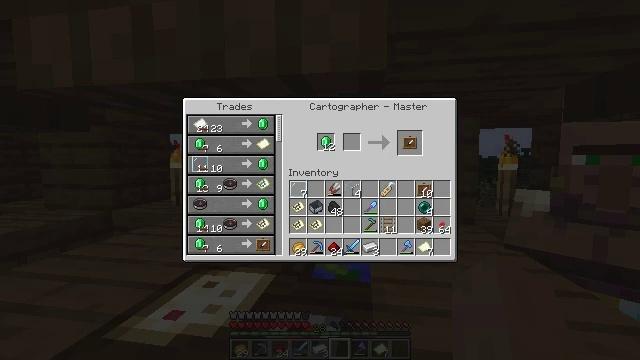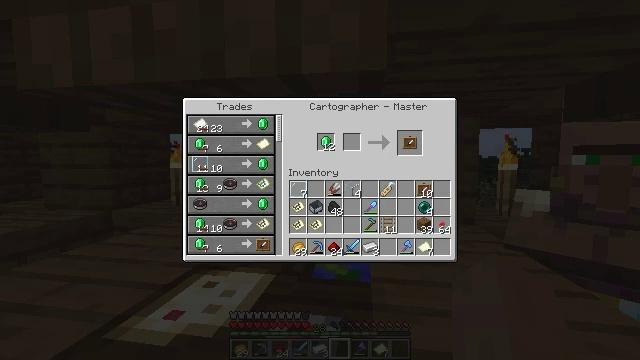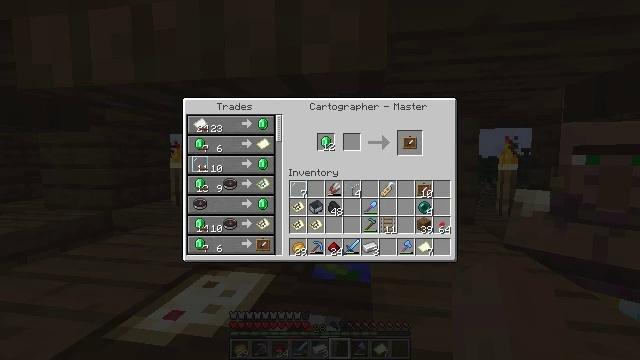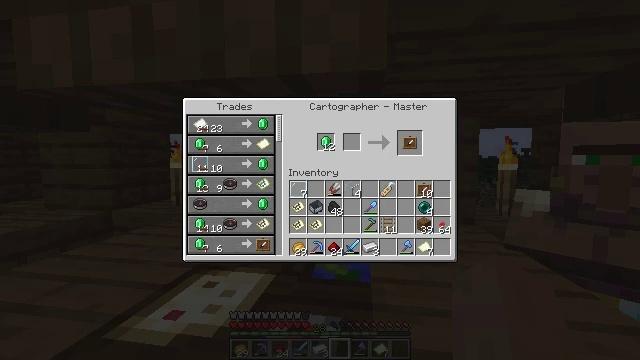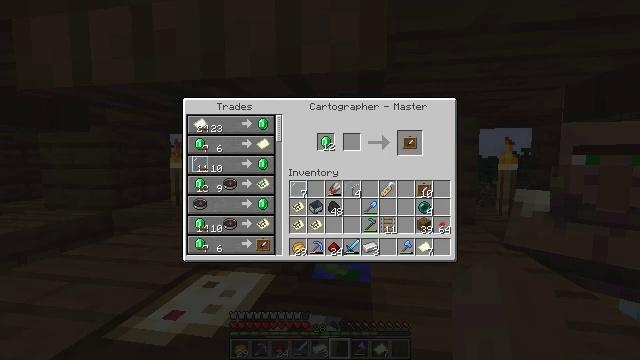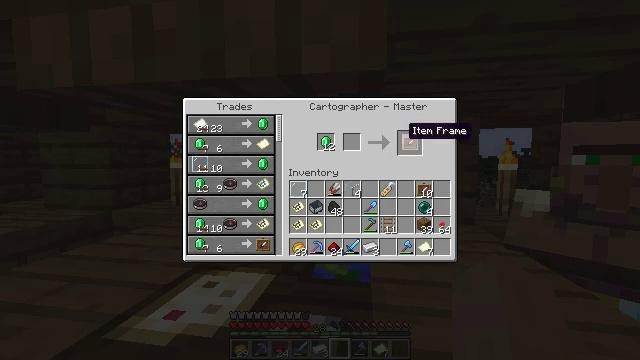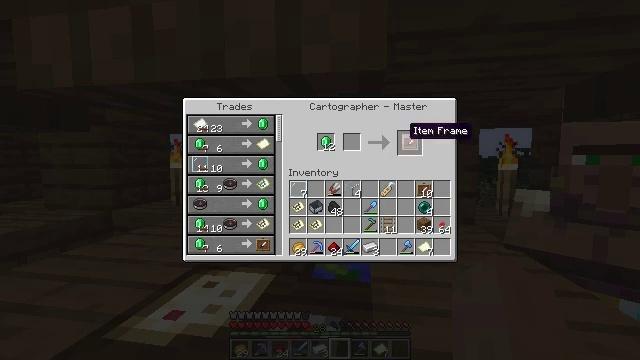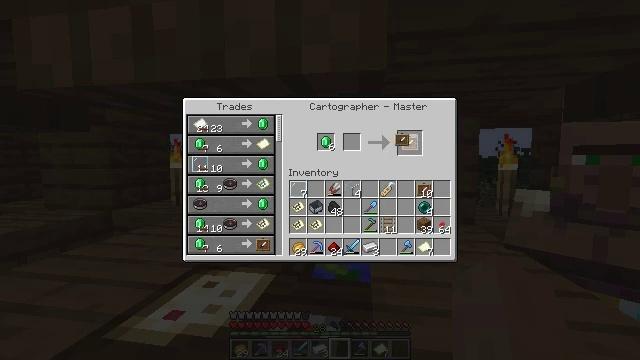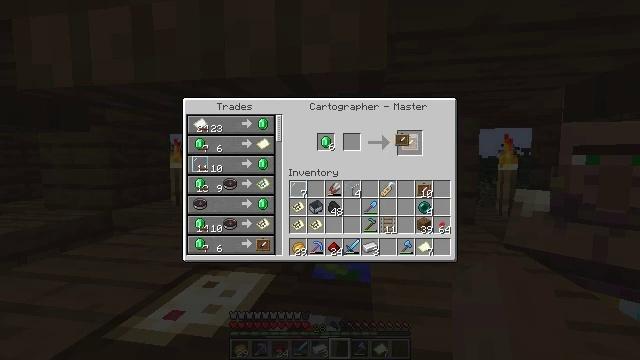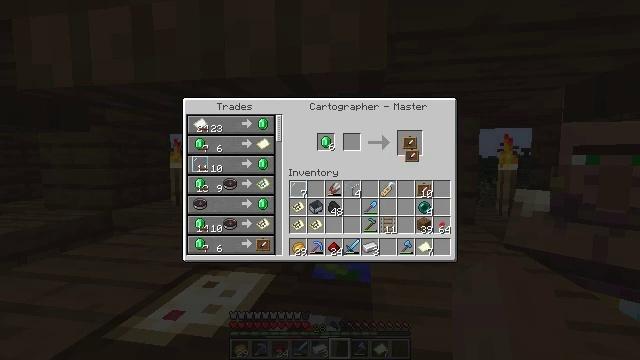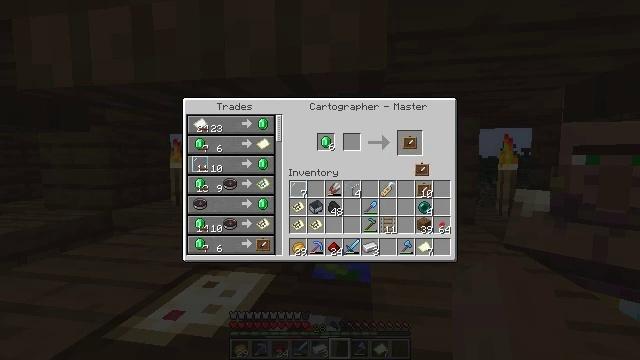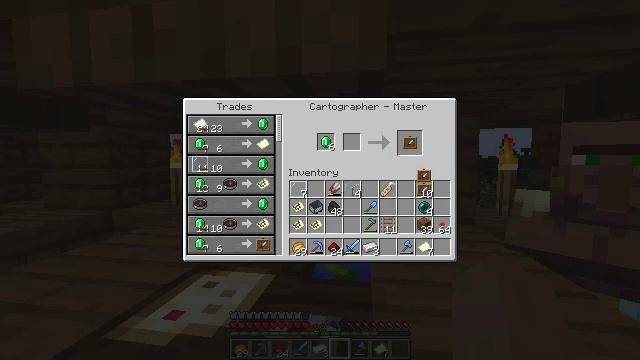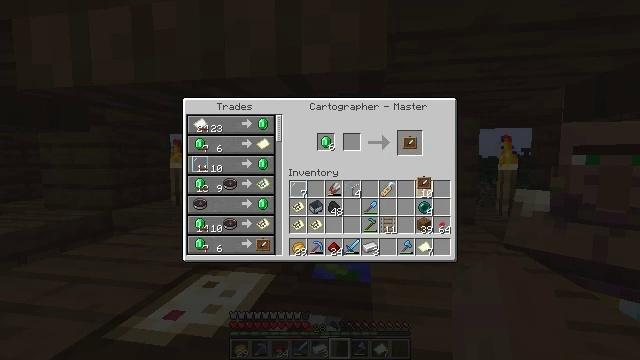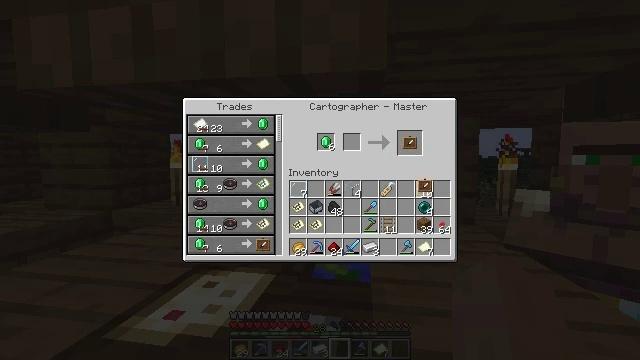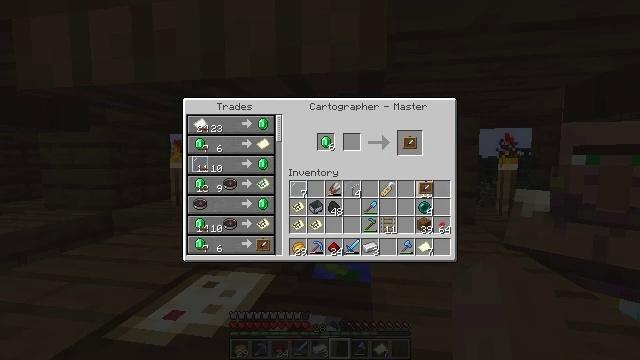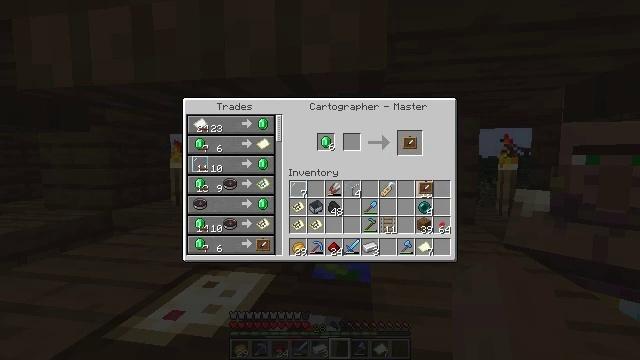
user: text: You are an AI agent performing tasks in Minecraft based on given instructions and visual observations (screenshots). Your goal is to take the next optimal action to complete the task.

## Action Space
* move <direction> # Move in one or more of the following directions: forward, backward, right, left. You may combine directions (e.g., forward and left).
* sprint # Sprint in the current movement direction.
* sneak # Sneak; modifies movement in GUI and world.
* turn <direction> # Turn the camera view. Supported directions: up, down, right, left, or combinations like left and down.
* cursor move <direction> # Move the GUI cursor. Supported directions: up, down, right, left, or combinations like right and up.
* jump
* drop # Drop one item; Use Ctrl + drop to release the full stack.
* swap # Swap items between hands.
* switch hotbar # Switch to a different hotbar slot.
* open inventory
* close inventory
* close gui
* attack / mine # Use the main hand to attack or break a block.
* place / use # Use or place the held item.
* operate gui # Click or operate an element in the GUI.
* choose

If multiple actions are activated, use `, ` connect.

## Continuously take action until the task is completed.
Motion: motion action
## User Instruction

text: Put leather in the center and surround it with sticks to craft an item frame.
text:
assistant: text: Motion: cursor move up
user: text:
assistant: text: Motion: no_op
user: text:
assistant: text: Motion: no_op
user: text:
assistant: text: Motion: no_op
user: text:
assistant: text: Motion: no_op
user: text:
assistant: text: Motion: no_op
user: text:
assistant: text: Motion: operate gui
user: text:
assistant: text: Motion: operate gui
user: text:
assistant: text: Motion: cursor move right and down
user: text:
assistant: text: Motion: cursor move right and down
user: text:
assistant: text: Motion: no_op
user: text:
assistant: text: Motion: cursor move down
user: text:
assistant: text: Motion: no_op
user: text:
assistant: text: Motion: no_op
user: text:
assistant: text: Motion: no_op
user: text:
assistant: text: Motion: operate gui
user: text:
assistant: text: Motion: operate gui
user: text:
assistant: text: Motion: operate gui
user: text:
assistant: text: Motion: no_op
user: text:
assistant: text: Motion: no_op
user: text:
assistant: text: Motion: no_op
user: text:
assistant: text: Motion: no_op
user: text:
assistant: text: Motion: no_op
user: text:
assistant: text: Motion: no_op
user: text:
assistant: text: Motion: no_op
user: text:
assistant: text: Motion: no_op
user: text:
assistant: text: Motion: no_op
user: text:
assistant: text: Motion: no_op
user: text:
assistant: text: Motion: cursor move right
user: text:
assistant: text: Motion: cursor move right